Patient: sex M, age 58
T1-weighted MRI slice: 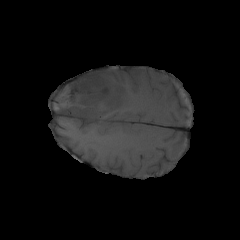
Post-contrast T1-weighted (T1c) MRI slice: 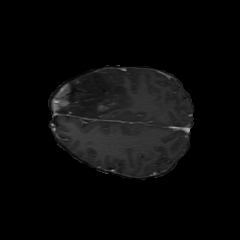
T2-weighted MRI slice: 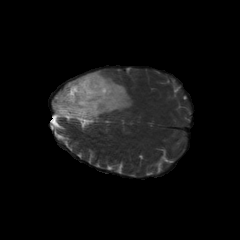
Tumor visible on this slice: yes
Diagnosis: Astrocytoma, IDH-mutant
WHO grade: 4